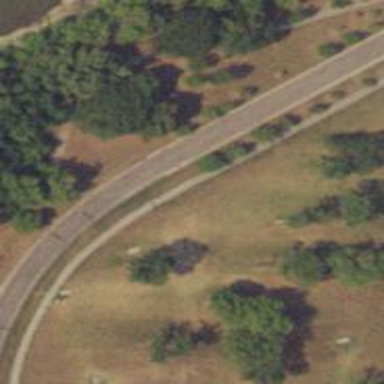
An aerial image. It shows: Disc golf tee.